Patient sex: F
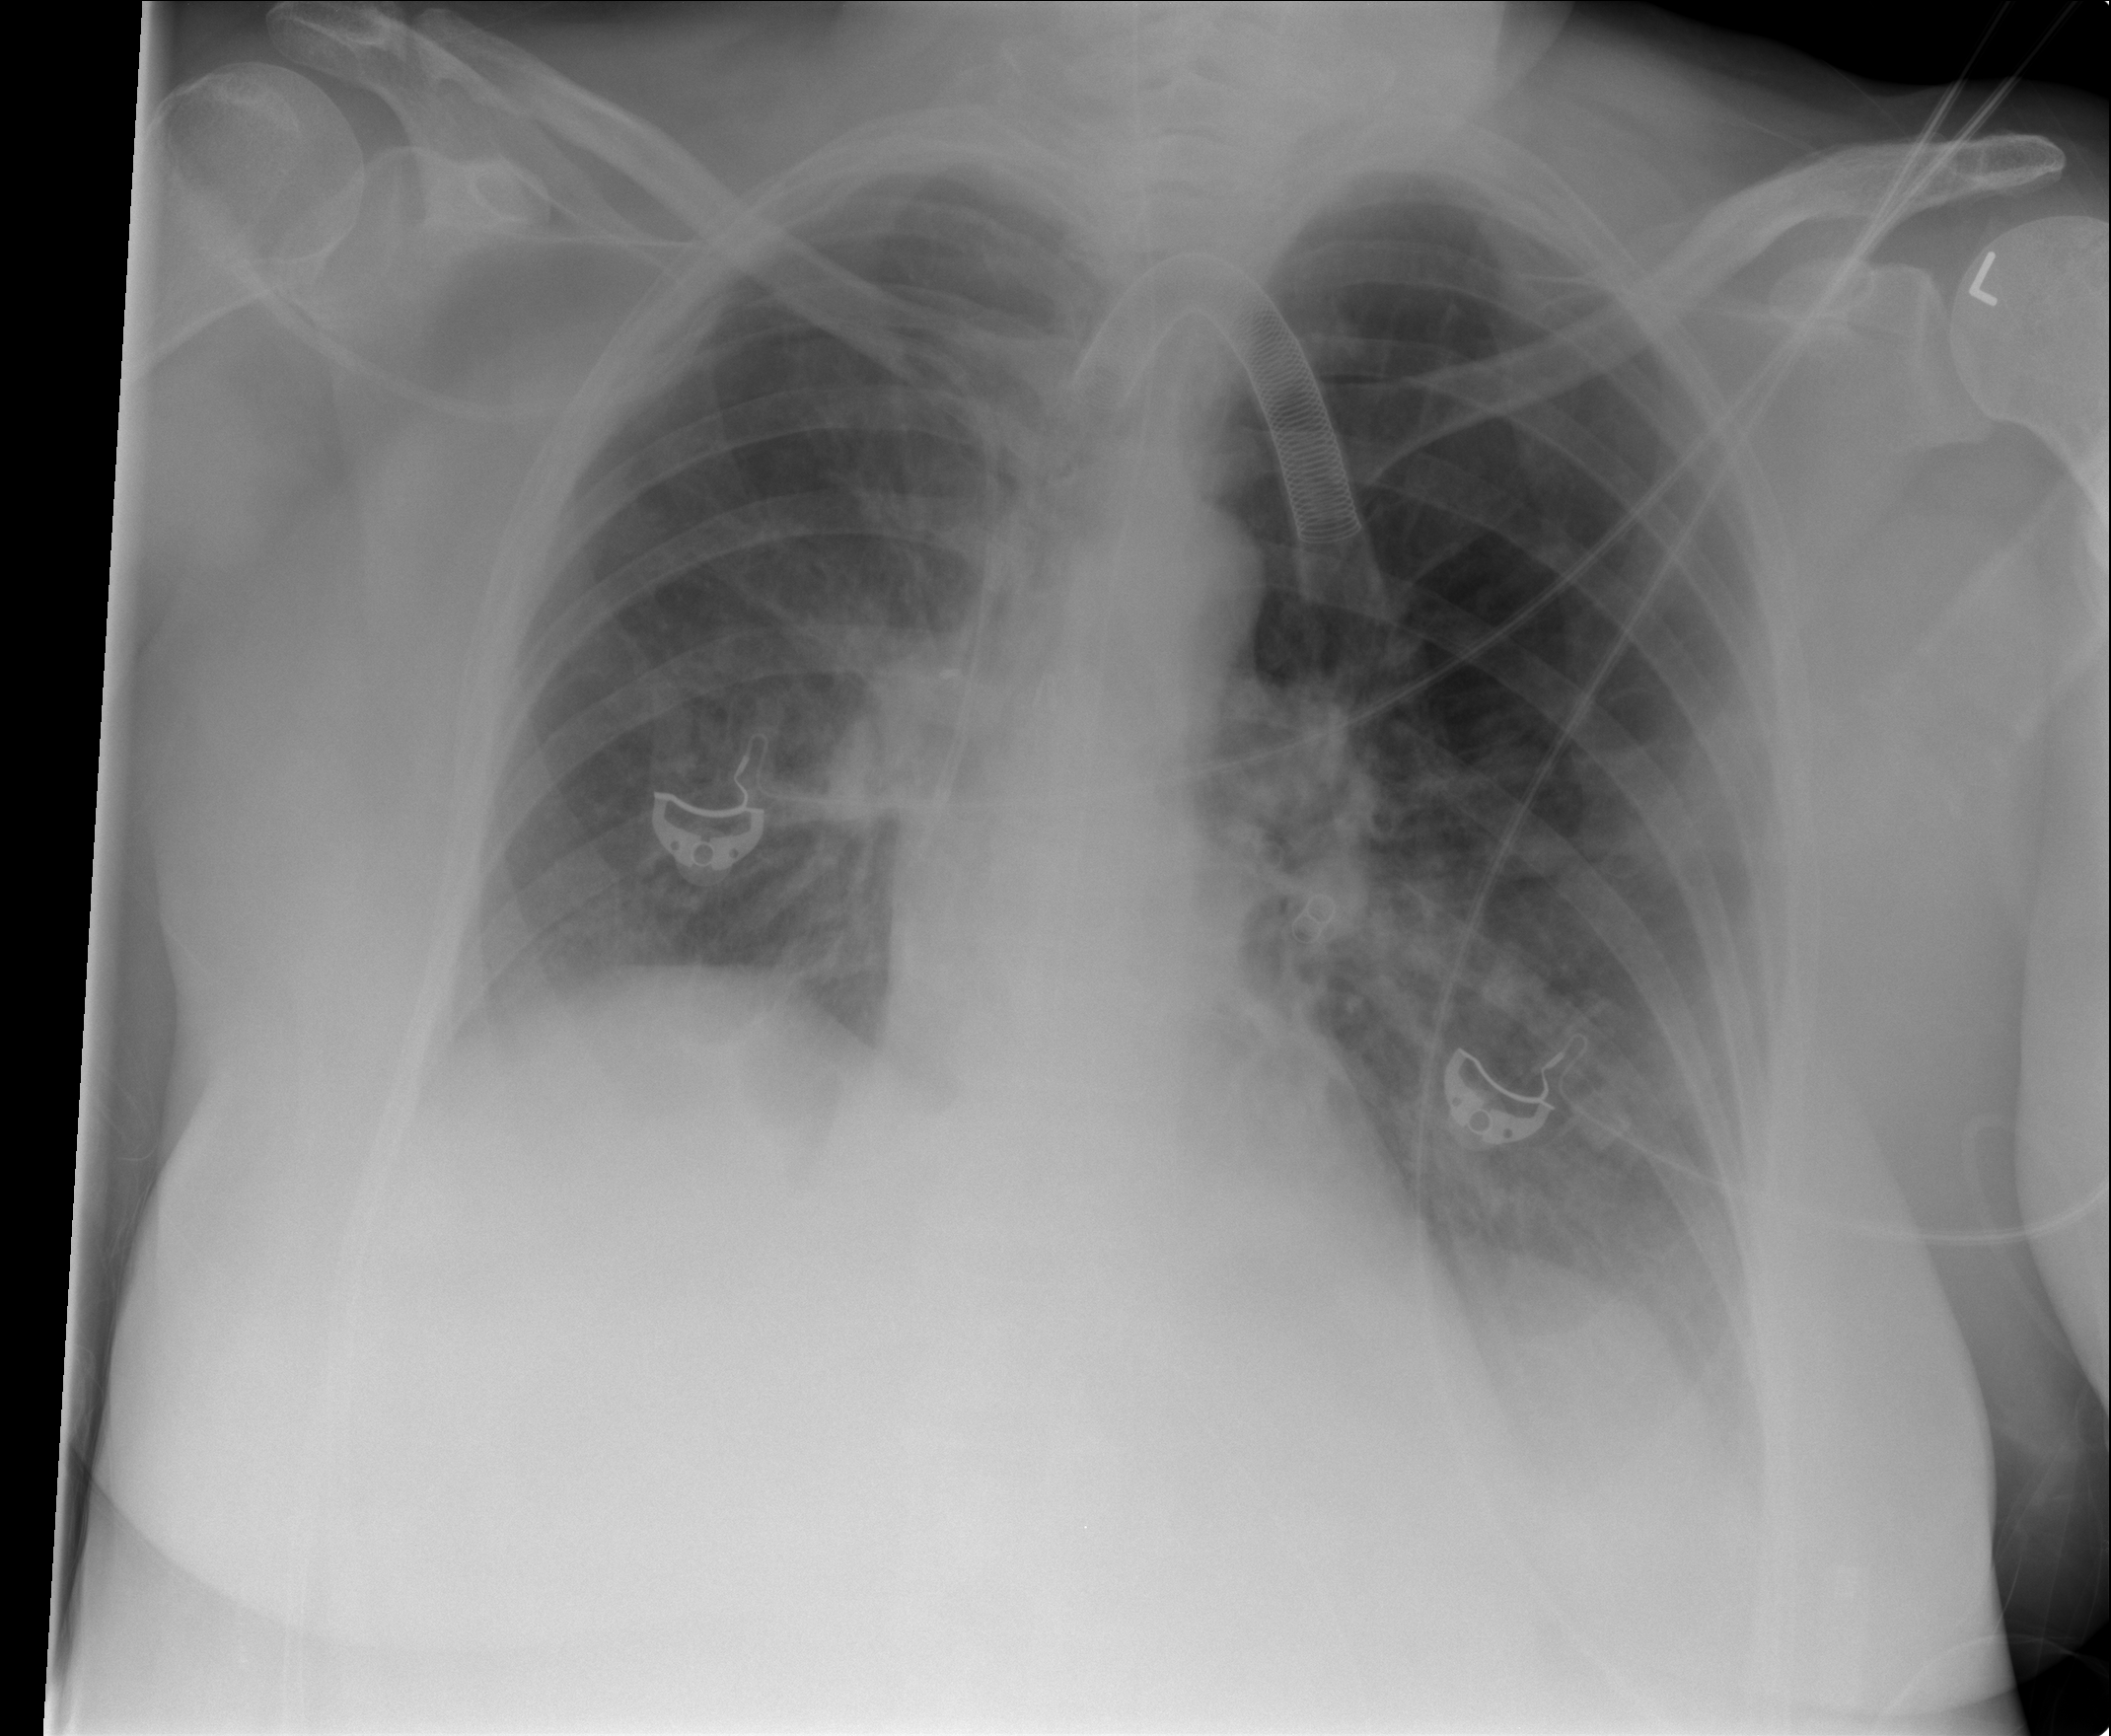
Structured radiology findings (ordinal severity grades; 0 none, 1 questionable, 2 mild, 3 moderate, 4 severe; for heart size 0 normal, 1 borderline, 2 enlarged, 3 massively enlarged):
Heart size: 0
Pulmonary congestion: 2
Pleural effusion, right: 2
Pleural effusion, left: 2
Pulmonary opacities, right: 1
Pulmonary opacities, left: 2
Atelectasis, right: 0
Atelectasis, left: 2